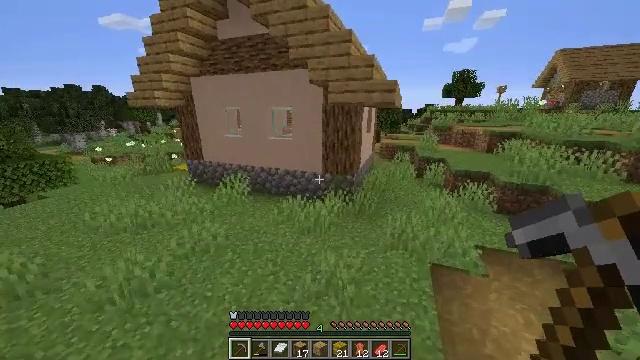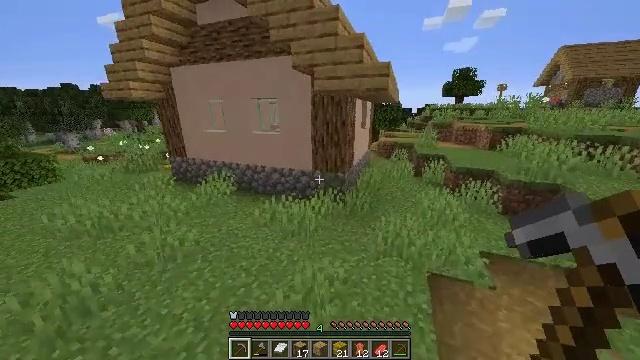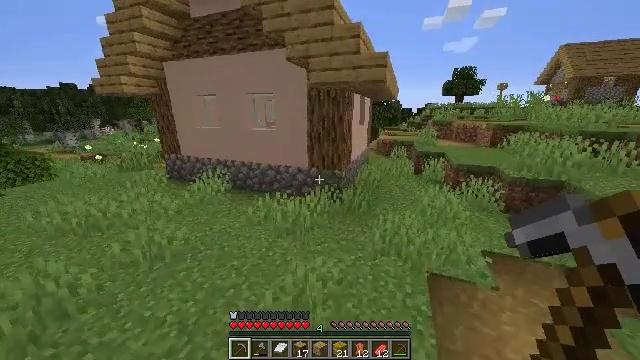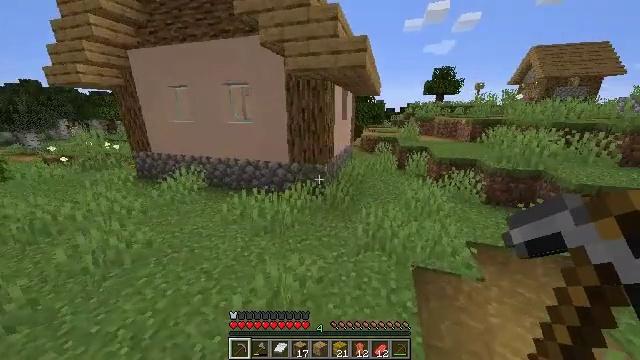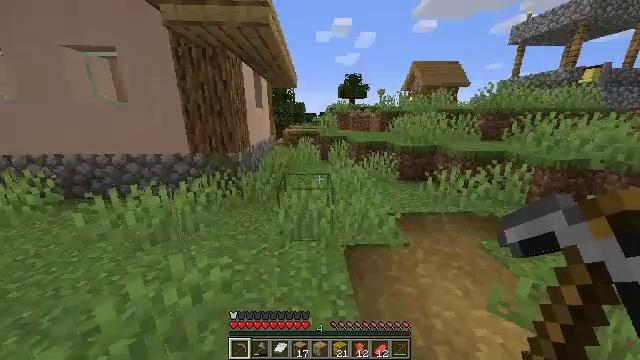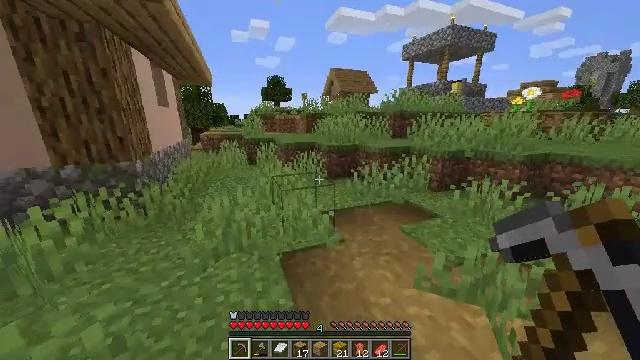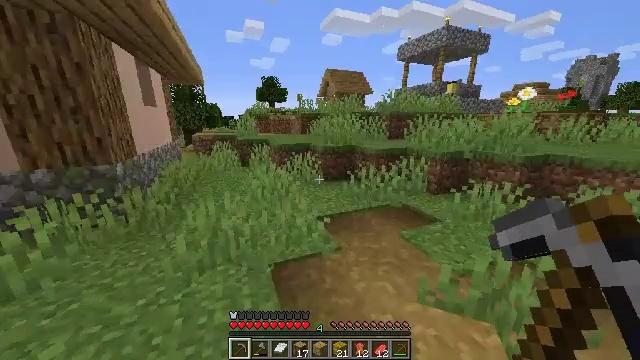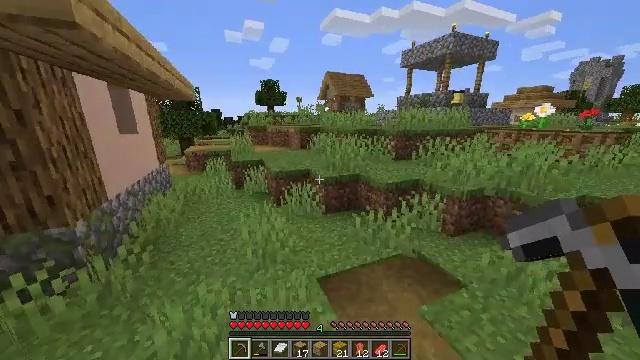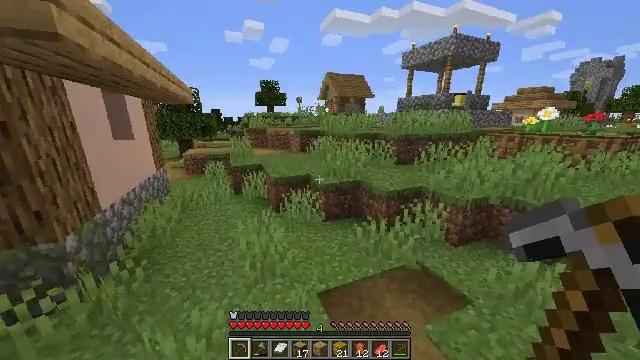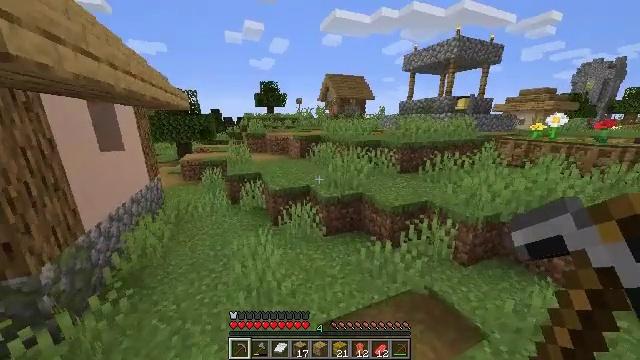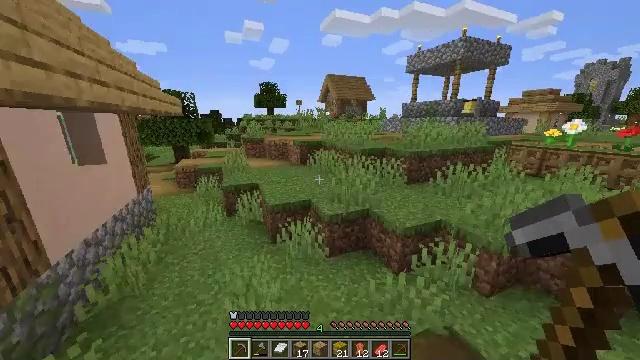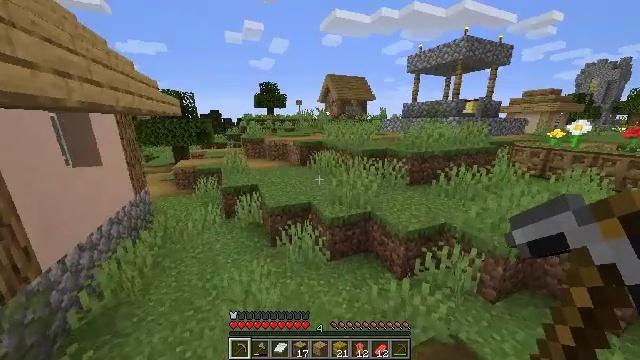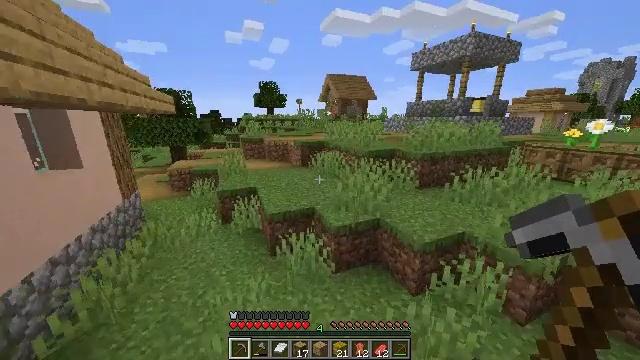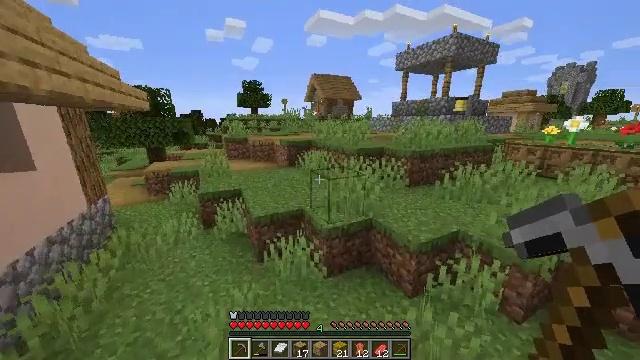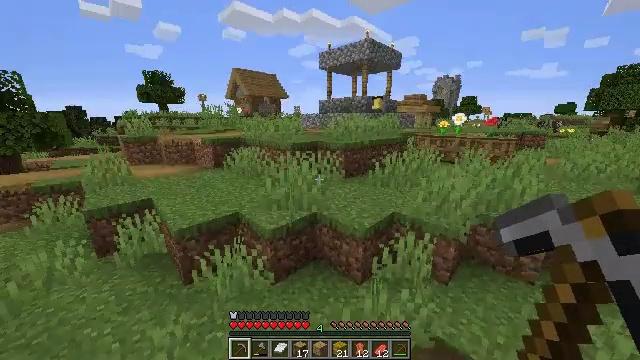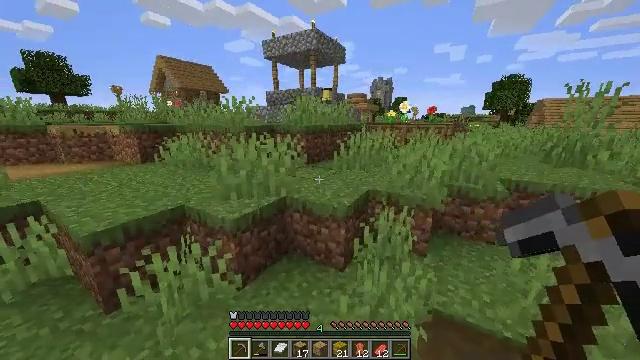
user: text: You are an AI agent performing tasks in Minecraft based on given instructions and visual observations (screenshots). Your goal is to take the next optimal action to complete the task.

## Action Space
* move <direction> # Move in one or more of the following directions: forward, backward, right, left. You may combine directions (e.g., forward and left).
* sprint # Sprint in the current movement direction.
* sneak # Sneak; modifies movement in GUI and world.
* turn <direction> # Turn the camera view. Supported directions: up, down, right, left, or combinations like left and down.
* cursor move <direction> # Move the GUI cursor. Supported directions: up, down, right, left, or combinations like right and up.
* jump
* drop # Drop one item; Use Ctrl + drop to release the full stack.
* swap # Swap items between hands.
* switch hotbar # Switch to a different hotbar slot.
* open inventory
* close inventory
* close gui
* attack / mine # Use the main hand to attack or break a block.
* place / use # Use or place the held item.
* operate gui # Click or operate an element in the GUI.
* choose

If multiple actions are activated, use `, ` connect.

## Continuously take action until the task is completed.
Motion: motion action
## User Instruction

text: Mine the clay from the riverbed.
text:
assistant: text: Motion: move forward and move right, jump
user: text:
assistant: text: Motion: move forward and move right, jump
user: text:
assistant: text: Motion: move forward and move right, turn right, jump
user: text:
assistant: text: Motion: move forward and move right, turn right and up, jump
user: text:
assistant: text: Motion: move forward and move right, turn right, jump
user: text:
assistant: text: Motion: move forward, turn right, jump
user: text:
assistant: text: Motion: move forward, jump
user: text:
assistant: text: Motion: move forward, jump
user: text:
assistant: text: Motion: move forward and move left, jump
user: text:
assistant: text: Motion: move forward and move left, jump
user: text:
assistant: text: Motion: move forward and move left, jump
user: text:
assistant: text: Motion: move forward and move left, jump
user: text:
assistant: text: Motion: move forward and move left, turn right, jump
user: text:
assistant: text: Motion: move forward and move left, turn right
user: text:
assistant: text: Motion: move forward and move left, turn right
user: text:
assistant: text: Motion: move forward and move left
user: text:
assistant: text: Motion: move forward and move left
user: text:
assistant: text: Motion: move forward and move left
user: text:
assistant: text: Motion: move forward, jump
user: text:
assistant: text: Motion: move forward, jump
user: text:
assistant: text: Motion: move forward, jump
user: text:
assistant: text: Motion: move forward, jump
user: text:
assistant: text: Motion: move forward, jump
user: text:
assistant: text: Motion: move forward, jump
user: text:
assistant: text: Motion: move forward and move left, turn left
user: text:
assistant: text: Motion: move forward and move left, turn left
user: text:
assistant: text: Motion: move forward and move left, turn left
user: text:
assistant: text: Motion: move forward and move left, turn left
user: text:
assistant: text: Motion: move forward, turn left
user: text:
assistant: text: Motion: move forward